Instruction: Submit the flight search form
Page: home
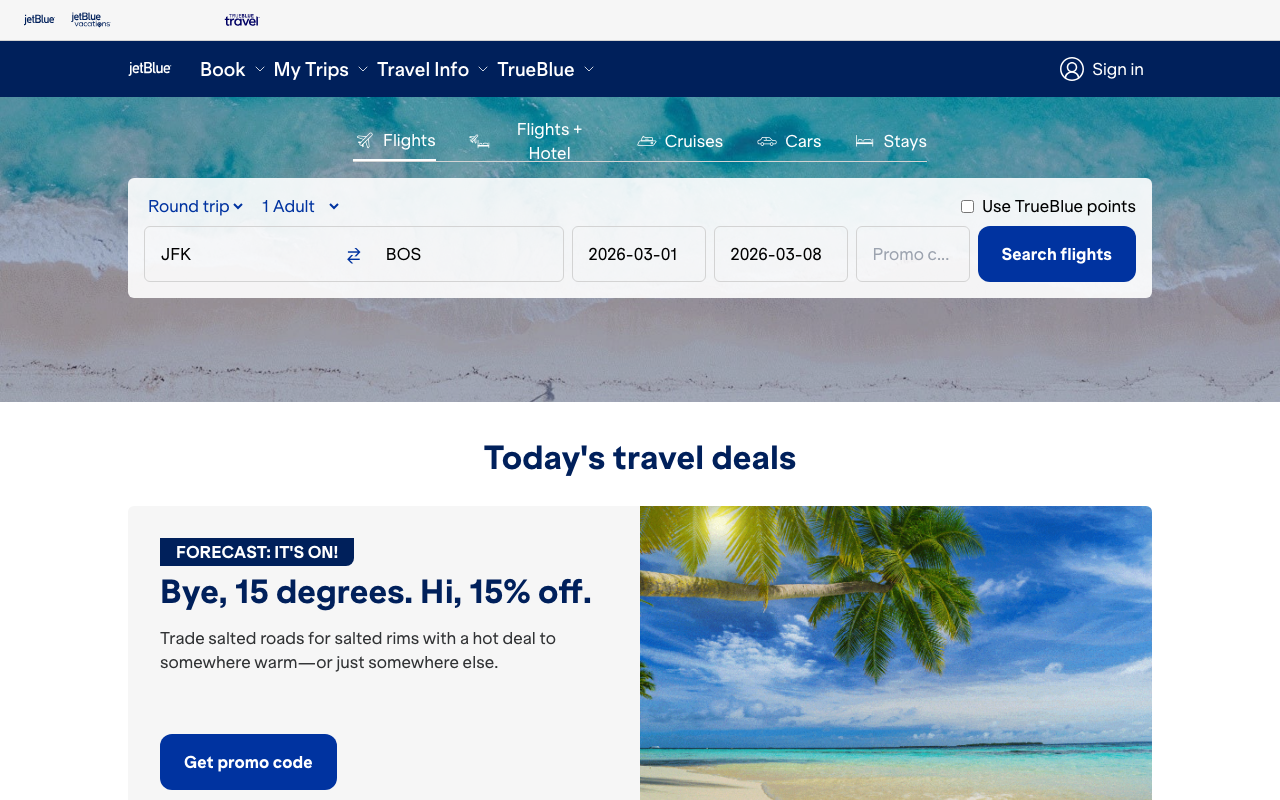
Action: click